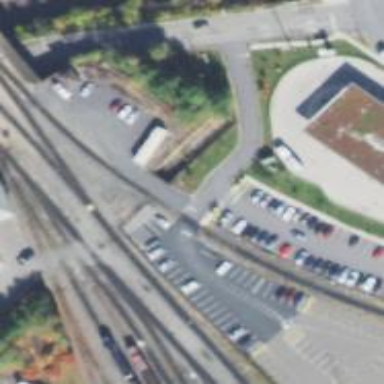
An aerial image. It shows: Railway crossing.